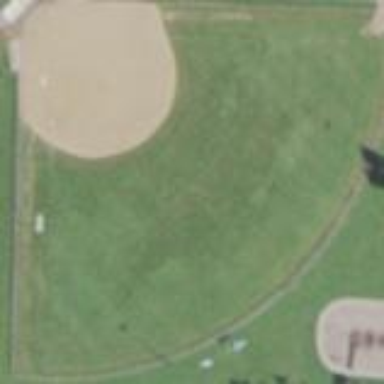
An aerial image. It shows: Baseball pitch for leisure land activities.